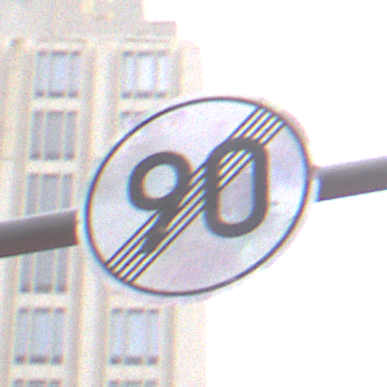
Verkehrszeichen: EndeGeschwindigkeit90
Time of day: MorningAfternoon
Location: Outdoor (Urban)
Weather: Overcast
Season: NotSpecified
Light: Natural